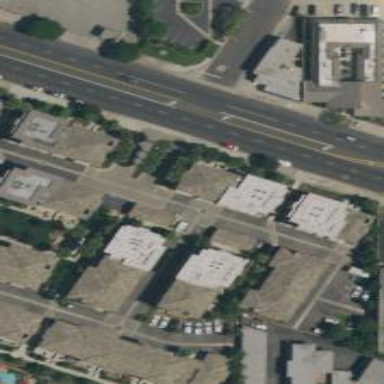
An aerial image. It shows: Residential road.